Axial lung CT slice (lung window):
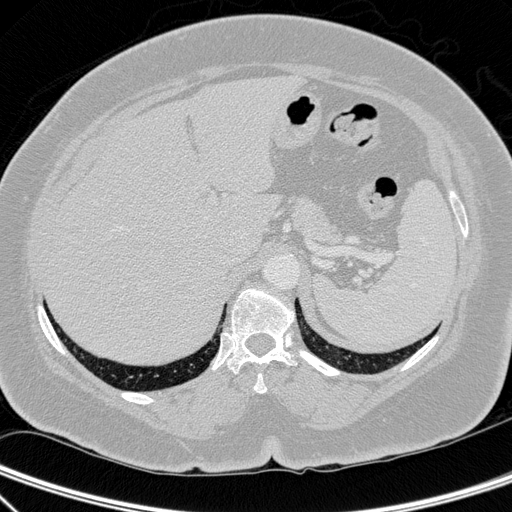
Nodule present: no